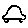
Label: car